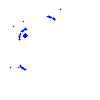
Particle: pion